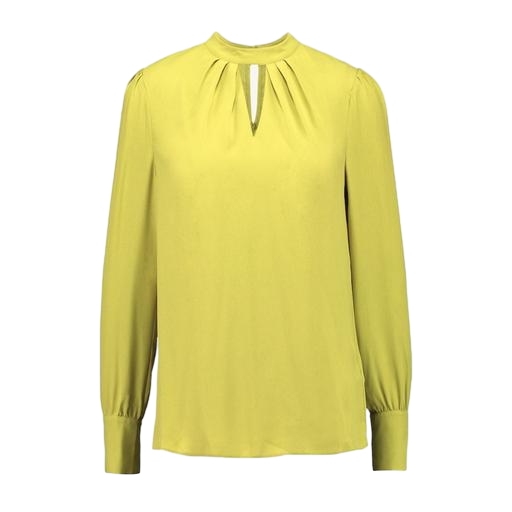
high-neck blouse, high-neck top, pleat-neck top, white background